Field crop: tomato
Growth stage: 1
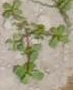
Species: portulaca